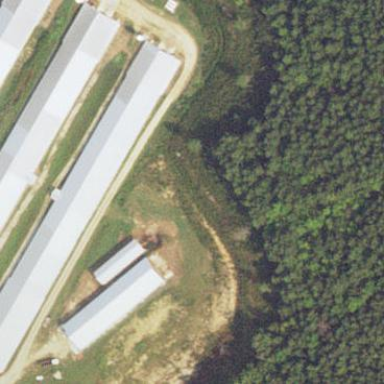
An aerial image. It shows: Farm auxiliary building.